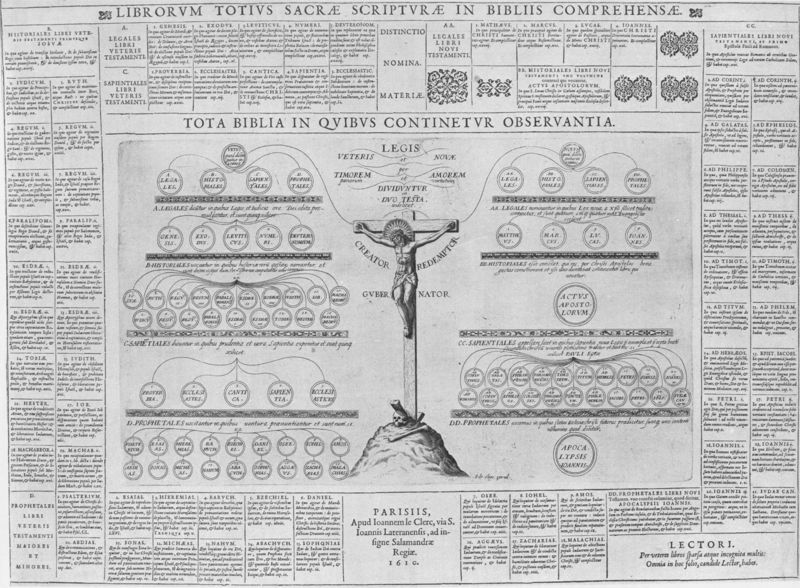
Titel: LIBRORVM TOTIVS SACRAE SCRIPTVRAE IN BIBLIIS COMPREHENSAE.
Künstler: Jean Le Clerc
Standort: Wolfenbüttel
Institution: Herzog August Bibliothek
Schlagwörter: berg, körper, lendenschurz, weiß, grau, holz, mitte, schwarz, zeichnung, alt, arme, bibel, böse, schädel, baumstamm, hügel, kreis, schrift, bücher, grafik, graphik, linien, spalten, columns, white, black, table, print, balken, nagel, knochen, hängen, buch, kreuz, religion, druck, radierung, stich, titel, illustration, paris, schwarzweiß, text, zeitung, kreise, überschrift, heiligenschein, nimbus, christus, jesus, kreuzigung, gut, tree, hill, kruzifix, death, plan, bibliothek, zeilen, paper, kupferstich, buchseiten, black and white, sakral, strophen, cross, writing, texte, beschreibung, crucifixion, reading, newspaper, verbindungen, latein, lateinisch, medaillons, ground, kalligraphie, observe, gekreuzigter, golgotha, lines, god, book, christ, golgatha, strophe, stammbaum, bibel im überblick, kalvarienberg, rubriken, verzweigungen, aufzählung, jedus, christianity, bible, jesus am kreuz, page, latin, schädelstätte, bone, skull, words, lehrtafel, crucify, image, golgata, halo, printed, holy, dying, printing, inri, biblia, connection, scripture, graph, article, legis, librrum, librorum, totiurs, totius, tota, biblkia, quivus, continetur osservantia, crucifixtion, laws, knoll, titles, lectori, cirlces, genealogy, bible page, parentage, creator, sacre, kabaa